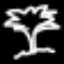
Label: palm tree